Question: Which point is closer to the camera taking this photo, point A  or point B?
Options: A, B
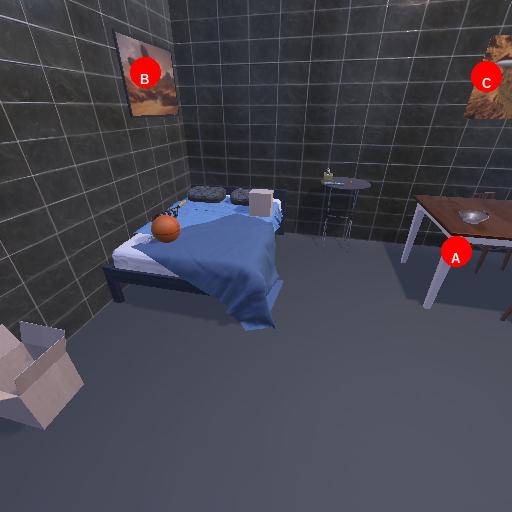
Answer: A